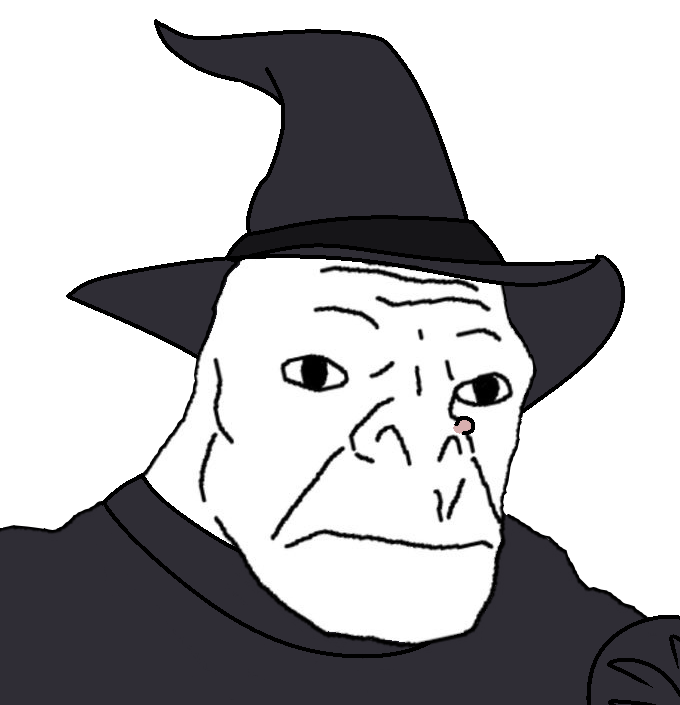
Label: 5_Craig